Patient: sex F, age 58
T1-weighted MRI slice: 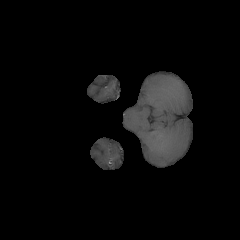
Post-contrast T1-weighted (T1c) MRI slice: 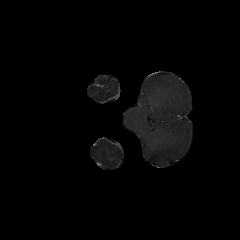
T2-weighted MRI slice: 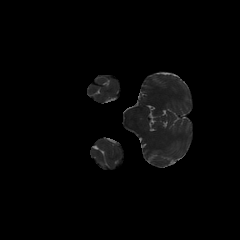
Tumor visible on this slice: no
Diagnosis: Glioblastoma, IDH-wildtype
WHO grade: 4